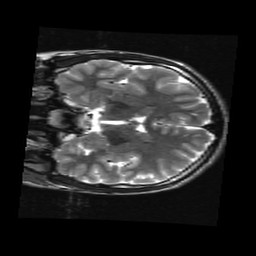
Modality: T2w
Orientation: coronal
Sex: male
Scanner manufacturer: ge
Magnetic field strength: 3 T
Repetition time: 5 s
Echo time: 0.101 s